Question: I just came across <URL> which helps me creating CSS triangles. However, that's not enough. It only creates an outer arrow, while I would like to create inner triangles as well.

This above was just created within Photoshop. I'm able to create the first able using <URL> arrow.
The result of this should be 'a' clickable proces chain.
To create the first one, this is the CSS
'''
.arrow_box:first-child {
position: relative;
background: #1abc9c;
border: 5px solid #16a085;
}
.arrow_box:first-child:after, .arrow_box:first-child:before {
left: 100%;
top: 50%;
border: solid transparent;
content: " ";
height: 0;
width: 0;
position: absolute;
pointer-events: none;
}
.arrow_box:first-child:after {
border-color: rgba(26, 188, 156, 0);
border-left-color: #1abc9c;
border-width: 16px;
margin-top: -16px;
}
.arrow_box:first-child:before {
border-color: rgba(22, 160, 133, 0);
border-left-color: #16a085;
border-width: 23px;
margin-top: -23px;
}
'''
But then my question rises: How would I create the other two?
Thanks!
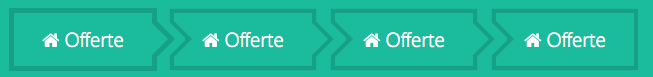
Answer: You need 4 pseudo elements to create this properly, because triangles are created using 'border's, so they can't have a 'border' and different 'background-color'. We therefore need an inner and outer triangle for both sides. We can use both '::before' and '::after', but since that only gives us two, we need at least two "real" elements.
Since this is a navigation panel, I used a series of 'li's and placed an 'a' inside each one. This is a complicated setup though, so I'm going to break it down into several Fiddles showing the progression.
: I've updated this so that the navigation elements are fluid, not fixed-width, per OP's comments.
---
# Step 1 - Navigation Setup:
First we set up the navigation boxes according to your mockup.
### HTML:
'''
<nav>
<li><a href="">Office</a></li>
<li><a href="">Office</a></li>
<li><a href="">Office Two</a></li>
<li><a href="">Short</a></li>
</nav>
'''
### CSS:
'''
nav {
background: #1abc9c;
}
nav li {
display:inline-block;
position:relative;
margin:10px;
margin-right:0;
border: 5px solid #16a085;
padding:15px 30px;
}
nav li a {
color:white;
font-weight:bold;
display:block;
height:100%;
width:100%;
text-decoration:none;
font-size:24px;
font-family:Arial;
}
'''

---
# Step 2 - Set Up Pseudo-elements:
We are going to be using ':before' and ':after', based on the code you provided in your question. Note, I've compressed this CSS based on rules that are shared across elements. Both inner triangles have the same color, both left arrows have the same position, etc.
### CSS:
'''
/* Arrows */
nav li:after, nav li a:after, nav li:before, nav li a:before {
left: 100%;
top: 50%;
border: solid transparent;
content: " ";
height: 0;
width: 0;
position: absolute;
pointer-events:none; /* So that the mouse will ignore this on top of the clickable area.*/
}
nav li:before, nav li a:before {
left: -5px;
}
nav li a:before, nav li a:after {
border-left-color: #1abc9c;
border-width: 16px;
margin-top: -16px;
}
nav li:before, nav li:after {
border-left-color: #16a085;
border-width: 23px;
margin-top: -23px;
}
'''
We've got an issue with the wrong triangles overriding others though. We can fix this with some judicial 'z-index';

---
# Step 3 - Fix Display Order:
'''
nav li:before {
z-index:0;
}
nav li a:before {
z-index:1;
}
nav li:after {
z-index:2;
}
nav li a:after {
z-index:3;
}
'''
Now we have working arrows that look right, on all elements. Success! ....almost. We have the arrows appearing on elements, and we need to hide certain arrows for the beginning and end of the navigation panel.

---
# Step 4 - Fix First and Last Navigation Children:
In this final step we want to remove the two arrows before the first header element, and the two arrows after the last child. The code is surprisingly simple with the structure we've set up so far. We need two selectors, and a 'display:none;'.
'''
/* First & Last Arrow Fix */
nav li:first-child:before, nav li:first-child a:before {
display:none;
}
nav li:last-child:after, nav li:last-child a:after {
display:none;
}
'''
And we're done!
Edit: Props to for idea of using 'nav' instead of 'header'.

---
# Summary
As requested by OP in comments, final code is:
### HTML:
'''
<nav>
<li><a href="">Office</a></li>
<li><a href="">Office</a></li>
<li><a href="">Office Two</a></li>
<li><a href="">Short</a></li>
</nav>
'''
### CSS:
'''
nav {
background: #1abc9c;
}
nav li {
display:inline-block;
position:relative;
margin:10px;
margin-right:0;
border: 5px solid #16a085;
padding:15px 30px;
}
nav li a {
color:white;
font-weight:bold;
display:block;
height:100%;
width:100%;
text-decoration:none;
font-size:24px;
font-family:Arial;
}
/* Arrows */
nav li:after, nav li a:after, nav li:before, nav li a:before {
left: 100%;
top: 50%;
border: solid transparent;
content: " ";
height: 0;
width: 0;
position: absolute;
pointer-events:none; /* So that the mouse will ignore this on top of the clickable area.*/
}
nav li:before, nav li a:before {
left: -5px;
}
nav li a:before, nav li a:after {
border-left-color: #1abc9c;
border-width: 16px;
margin-top: -16px;
}
nav li:before, nav li:after {
border-left-color: #16a085;
border-width: 23px;
margin-top: -23px;
}
/* Overlapping Fix */
nav li:before {
z-index:0;
}
nav li a:before {
z-index:1;
}
nav li:after {
z-index:2;
}
nav li a:after {
z-index:3;
}
/* First & Last Arrow Fix */
nav li:first-child:before, nav li:first-child a:before {
display:none;
}
nav li:last-child:after, nav li:last-child a:after {
display:none;
}
'''